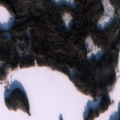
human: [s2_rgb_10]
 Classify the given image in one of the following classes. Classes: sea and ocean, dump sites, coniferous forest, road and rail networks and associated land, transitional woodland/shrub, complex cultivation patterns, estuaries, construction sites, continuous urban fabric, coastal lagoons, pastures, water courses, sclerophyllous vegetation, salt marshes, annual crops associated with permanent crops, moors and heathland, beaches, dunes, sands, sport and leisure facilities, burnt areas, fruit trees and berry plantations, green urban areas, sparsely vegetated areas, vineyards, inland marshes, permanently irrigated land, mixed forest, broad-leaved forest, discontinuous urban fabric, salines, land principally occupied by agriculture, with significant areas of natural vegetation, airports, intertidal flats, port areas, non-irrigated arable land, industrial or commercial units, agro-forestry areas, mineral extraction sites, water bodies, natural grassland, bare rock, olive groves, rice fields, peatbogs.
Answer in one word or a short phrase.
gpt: coniferous forest, mixed forest, water bodies